Field crop: tomato
Growth stage: 2
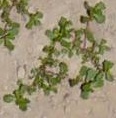
Species: portulaca